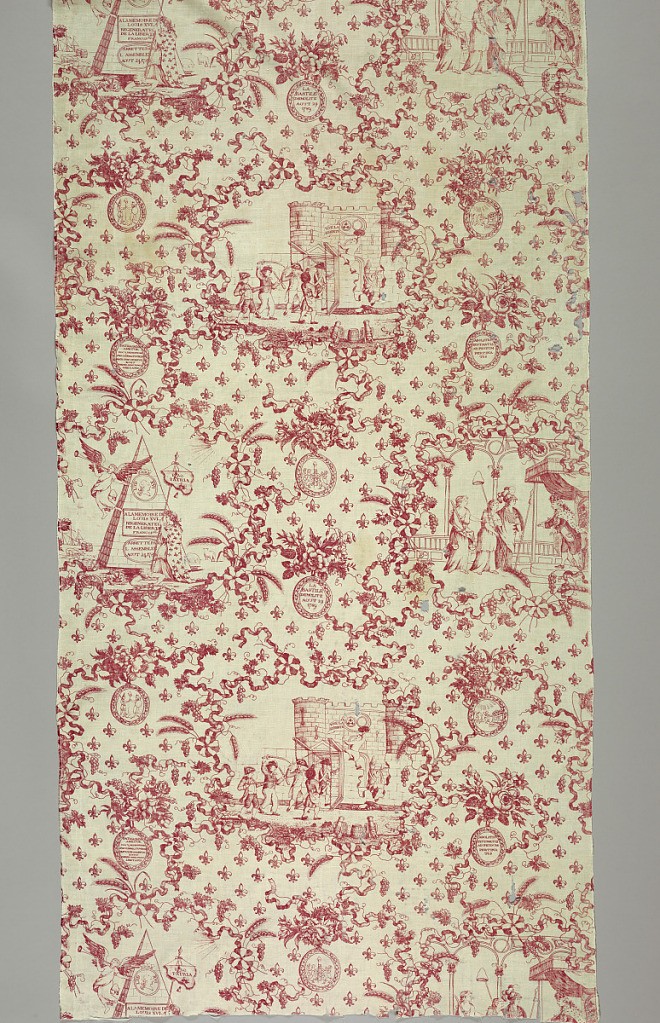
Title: Textile
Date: early 19th century
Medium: cotton Technique: printed by plate or roller on plain weave Label: printed by plate or roller on cotton plain weave
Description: English interpretation of a French revolutionary subject. Three vignettes: 1. Bastille, six soldiers, five walking over a bridge, one shooting, another on top of a wall with liberty flag and brick. 2. Louis XVI on his throne and the goddesses Justice, Freedom, and Wisdom. 3. Background has fleurs-de-lis, grapes, and floral motifs. A pyramid with the inscription LUD XVI and portrait. The engraver's name, ''SORROW'', is below the bastille vignette.